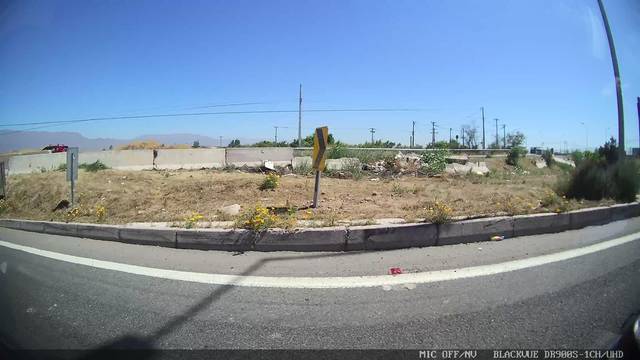
Region: Chile
Coordinates: -33.415, -70.783